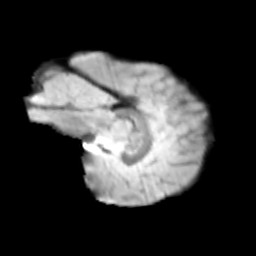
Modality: T2w
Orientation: sagittal
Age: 10
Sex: male
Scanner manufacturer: siemens
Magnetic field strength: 3 T
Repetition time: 3.8 s
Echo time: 0.07 s